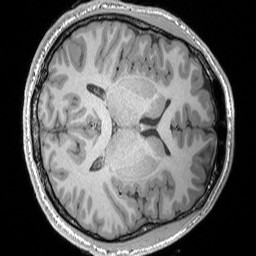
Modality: T1w
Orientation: axial
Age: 18
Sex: male
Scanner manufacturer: siemens
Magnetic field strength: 3 T
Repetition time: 1.9 s
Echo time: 0.00302 s